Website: macys
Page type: payment
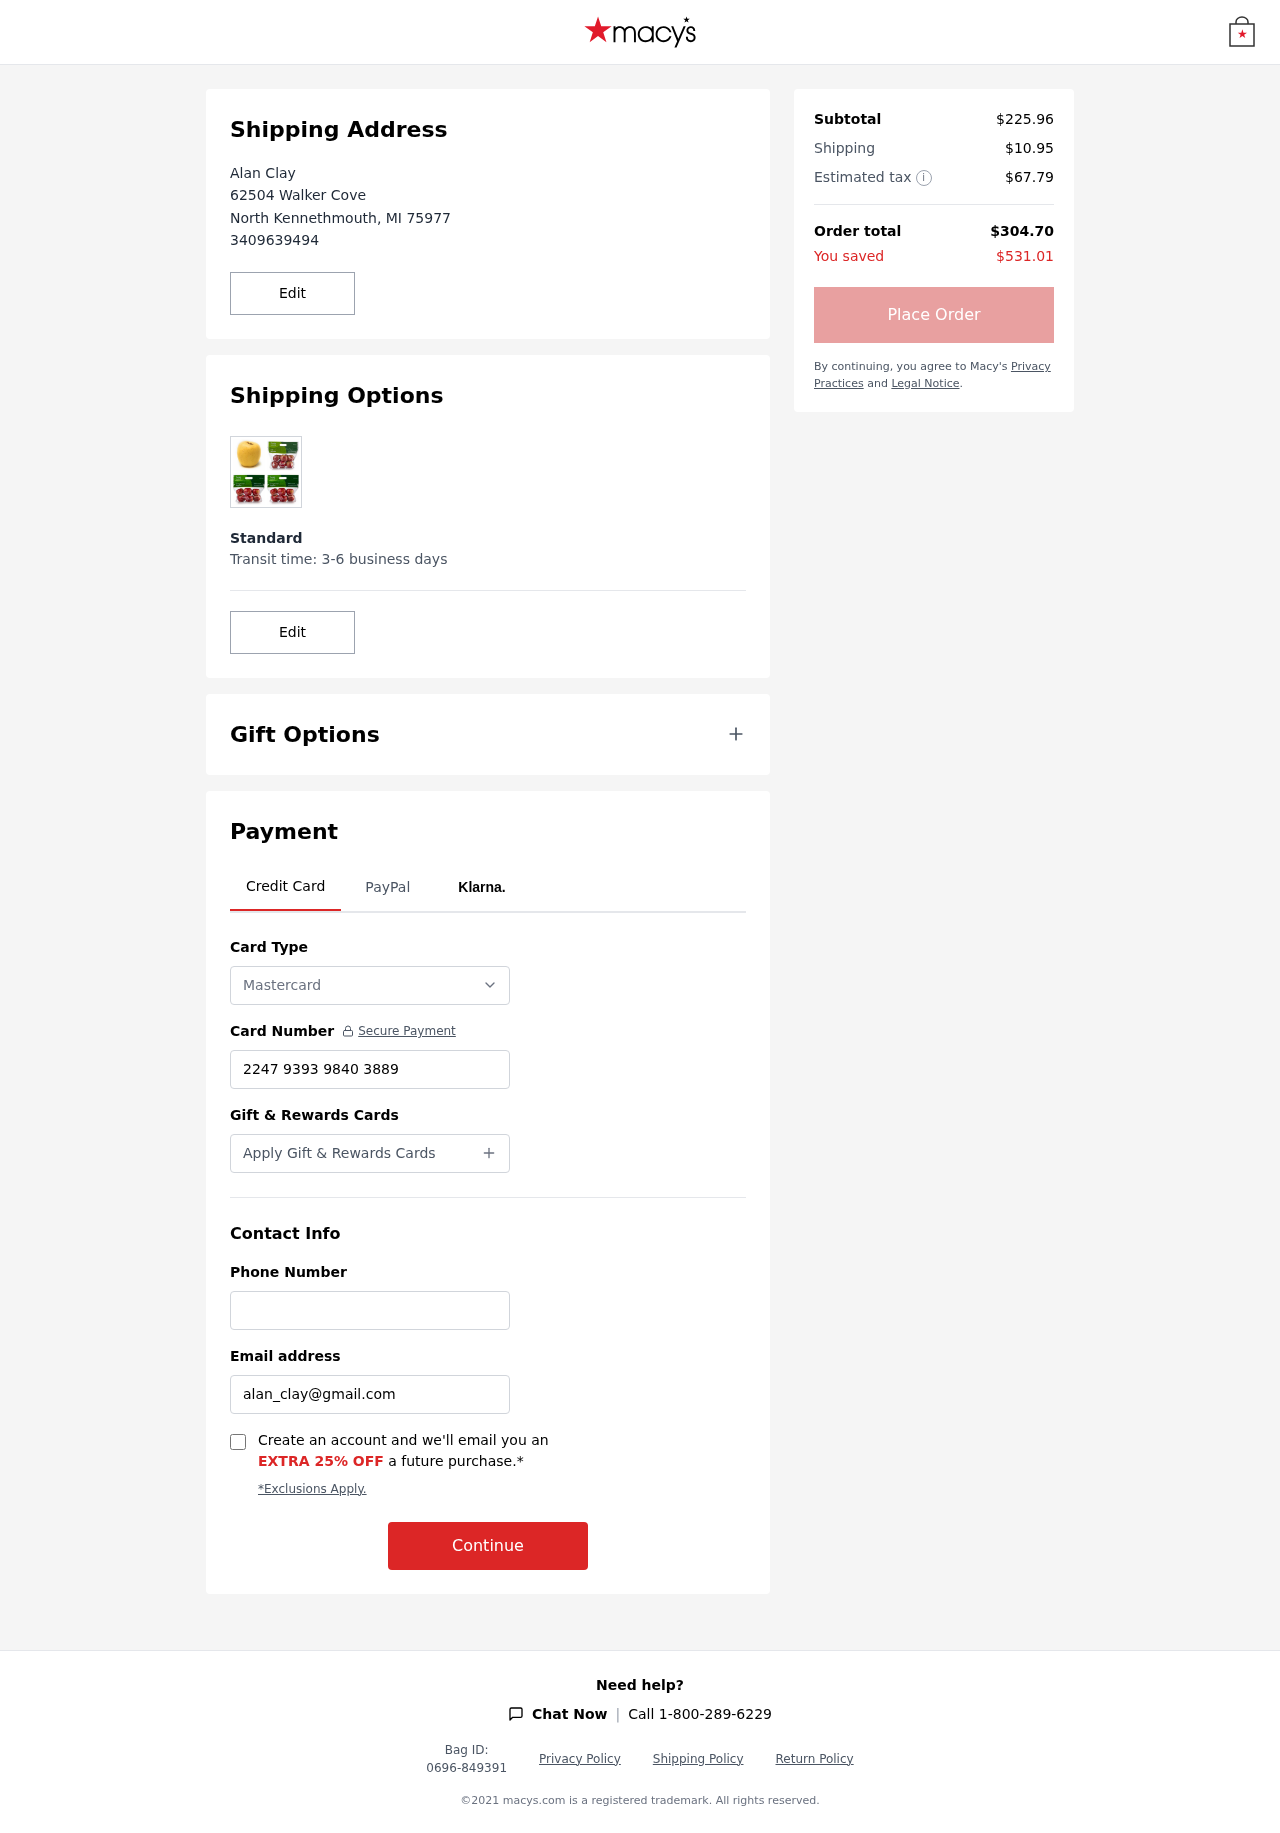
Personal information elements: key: PII_CARD_NUMBER
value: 2247 9393 9840 3889
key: PII_CARD_TYPE
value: Mastercard
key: PII_CITY
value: North Kennethmouth
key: PII_EMAIL
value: alan_clay@gmail.com
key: PII_FULLNAME
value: Alan Clay
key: PII_PHONE
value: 3409639494
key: PII_POSTCODE
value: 75977
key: PII_STATE_ABBR
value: MI
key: PII_STREET
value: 62504 Walker Cove
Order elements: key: ORDER_SUBTOTAL
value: $225.96
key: ORDER_SHIPPING_COST
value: $10.95
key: ORDER_TAX
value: $67.79
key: ORDER_TOTAL
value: $304.70
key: ORDER_SAVINGS
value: $531.01